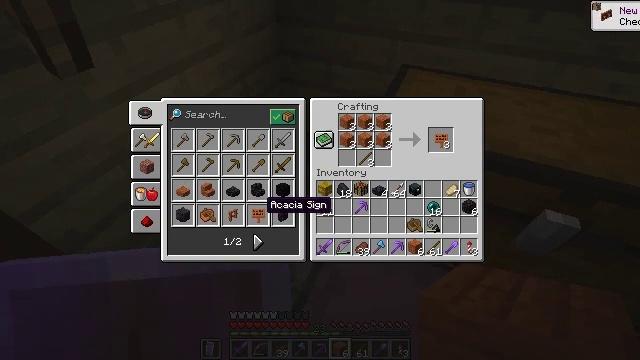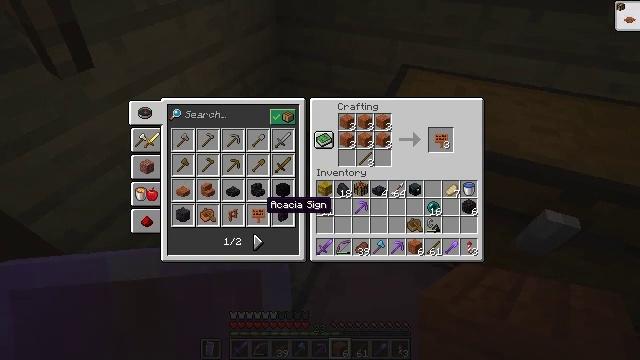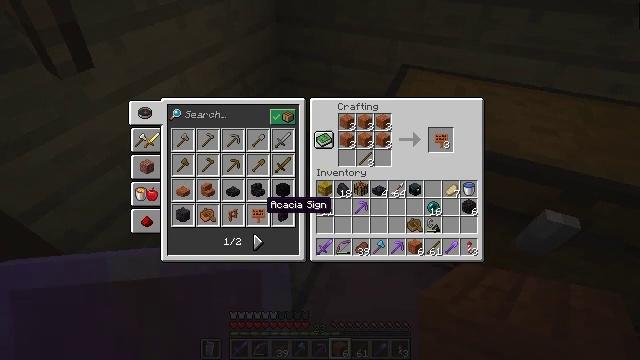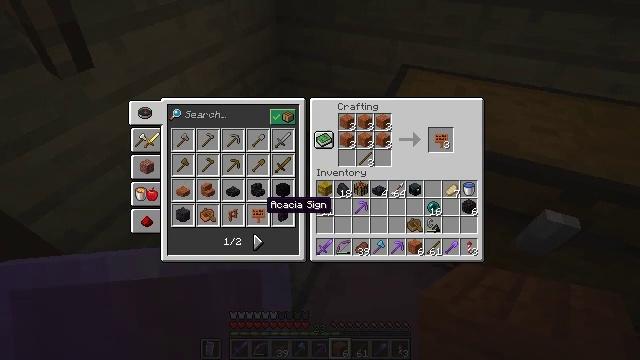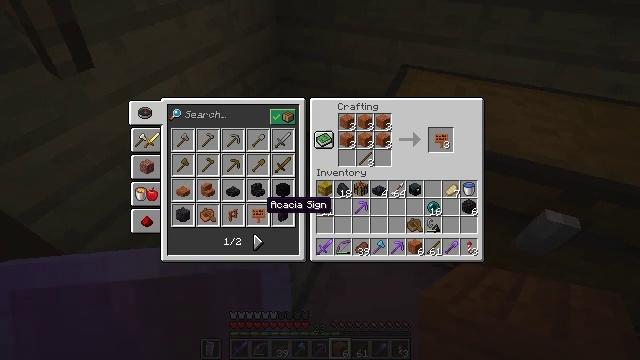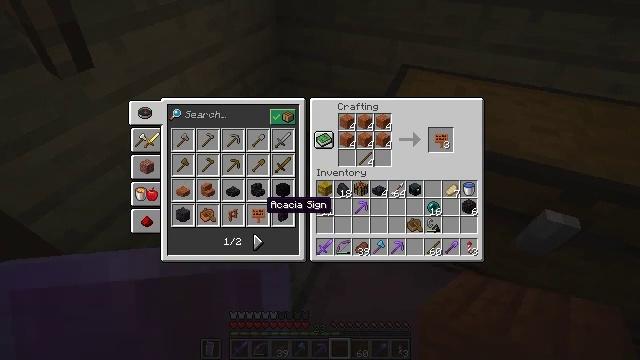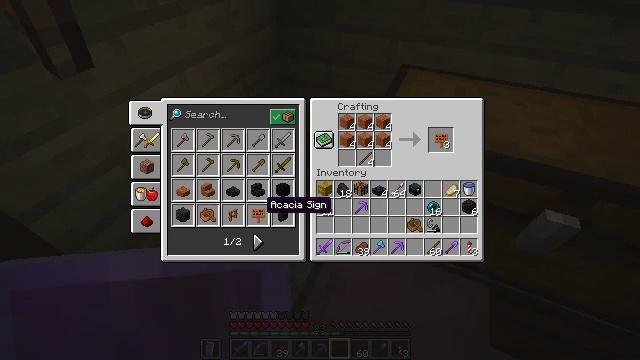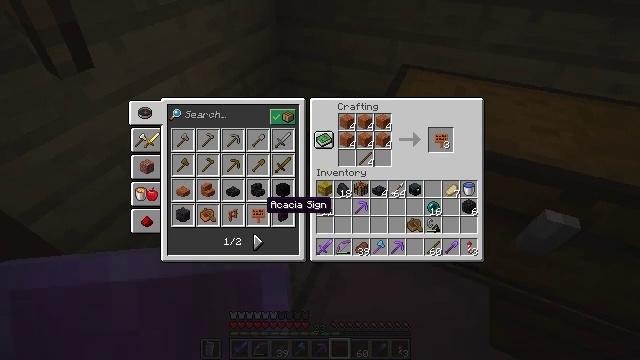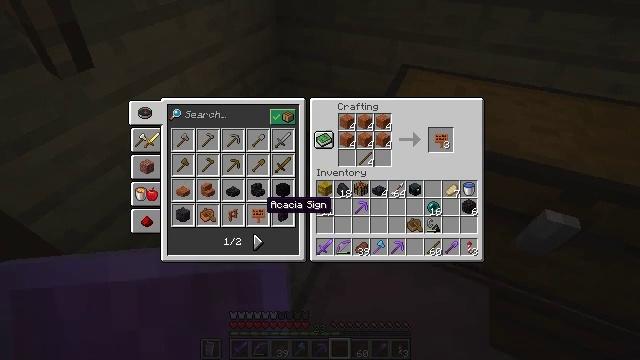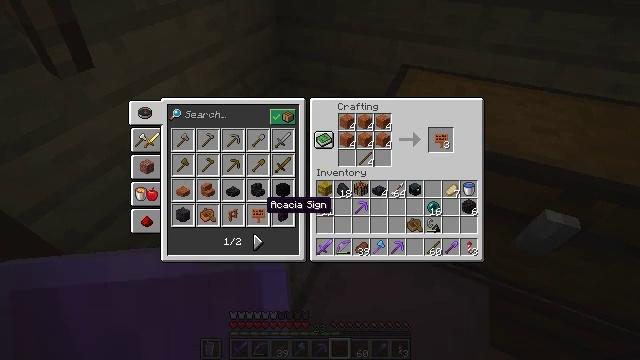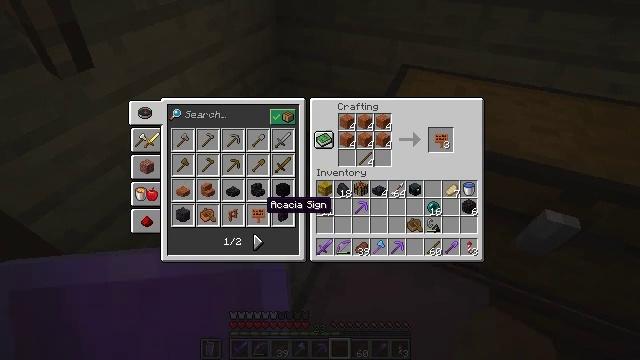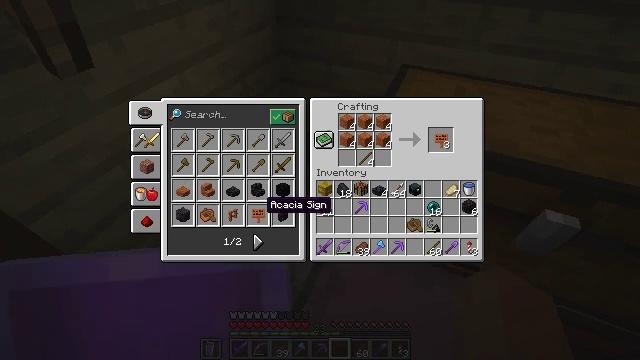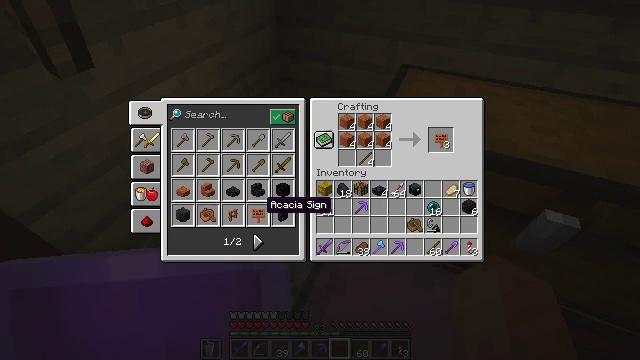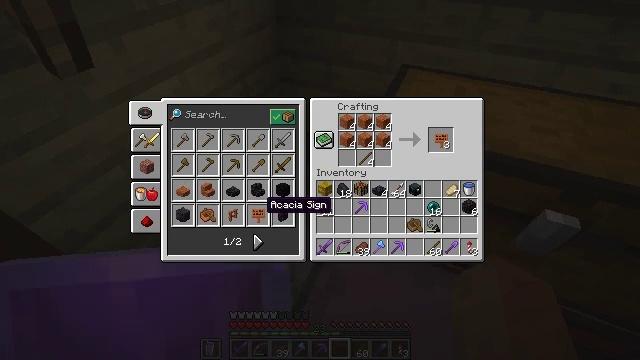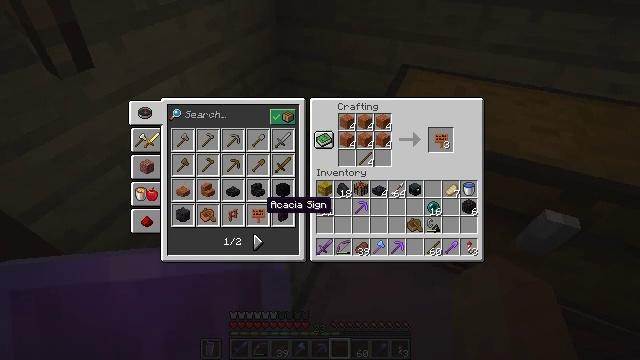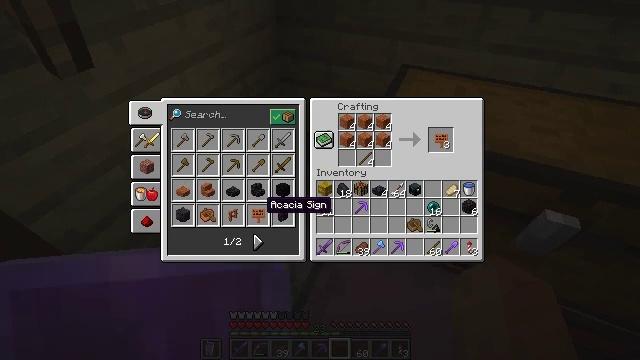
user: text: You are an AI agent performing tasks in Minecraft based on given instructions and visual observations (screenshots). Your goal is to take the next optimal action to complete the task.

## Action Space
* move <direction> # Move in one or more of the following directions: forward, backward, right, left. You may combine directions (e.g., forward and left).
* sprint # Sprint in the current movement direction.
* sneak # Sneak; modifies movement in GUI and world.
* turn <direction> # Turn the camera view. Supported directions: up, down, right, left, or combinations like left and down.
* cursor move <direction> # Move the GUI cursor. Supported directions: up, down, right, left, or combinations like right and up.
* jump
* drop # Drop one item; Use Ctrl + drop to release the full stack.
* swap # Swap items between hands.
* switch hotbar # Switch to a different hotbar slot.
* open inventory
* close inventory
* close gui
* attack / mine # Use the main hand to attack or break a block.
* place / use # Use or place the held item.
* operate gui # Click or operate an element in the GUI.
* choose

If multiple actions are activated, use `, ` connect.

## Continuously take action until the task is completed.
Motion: motion action
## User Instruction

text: Make an acacia sign at the crafting table.
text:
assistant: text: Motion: attack / mine
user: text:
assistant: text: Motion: no_op
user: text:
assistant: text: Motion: no_op
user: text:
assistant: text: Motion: no_op
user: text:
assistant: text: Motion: no_op
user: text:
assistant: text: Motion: no_op
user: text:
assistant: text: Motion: no_op
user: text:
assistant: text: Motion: no_op
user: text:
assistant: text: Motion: no_op
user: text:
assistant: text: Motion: no_op
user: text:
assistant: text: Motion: no_op
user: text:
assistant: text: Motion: no_op
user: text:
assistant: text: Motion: no_op
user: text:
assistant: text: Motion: no_op
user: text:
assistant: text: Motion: no_op
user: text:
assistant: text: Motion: no_op
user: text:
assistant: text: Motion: no_op
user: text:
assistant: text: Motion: no_op
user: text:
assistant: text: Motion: turn right and up
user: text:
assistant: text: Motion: turn right and up
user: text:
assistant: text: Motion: turn right and up
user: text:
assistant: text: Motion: turn right
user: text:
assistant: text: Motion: no_op
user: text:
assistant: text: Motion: sneak
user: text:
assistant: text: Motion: sneak
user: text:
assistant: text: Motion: sneak
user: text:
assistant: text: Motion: sneak
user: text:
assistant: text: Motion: sneak
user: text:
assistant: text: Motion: sneak, turn up
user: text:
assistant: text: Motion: sneak